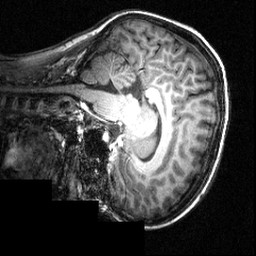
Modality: T1w
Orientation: sagittal
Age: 12
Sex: male
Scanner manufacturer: siemens
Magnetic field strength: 3.951 T
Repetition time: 1.5 s
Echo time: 0.00335 s